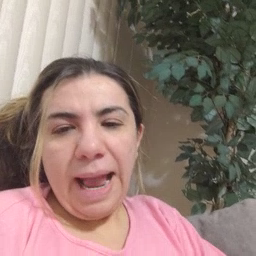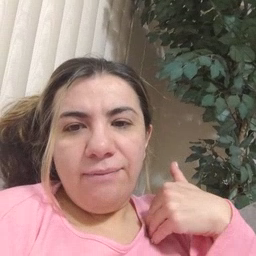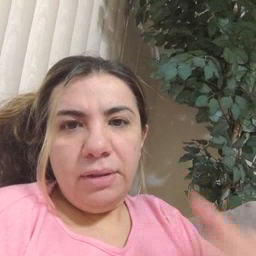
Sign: have